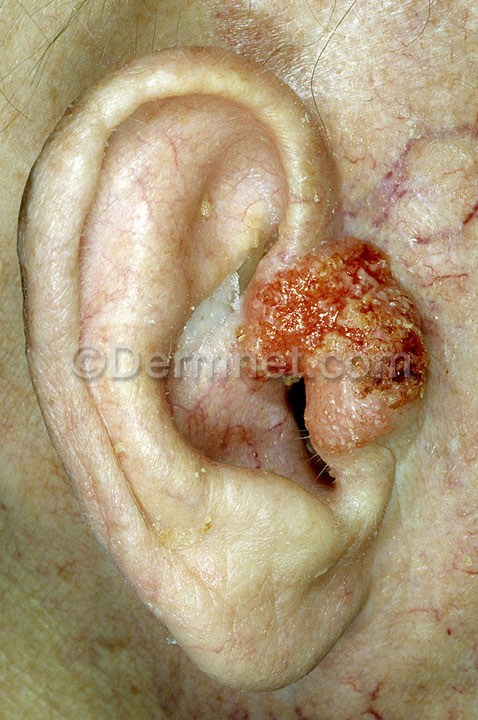
Disease: Actinic Keratosis Basal Cell Carcinoma and other Malignant Lesions